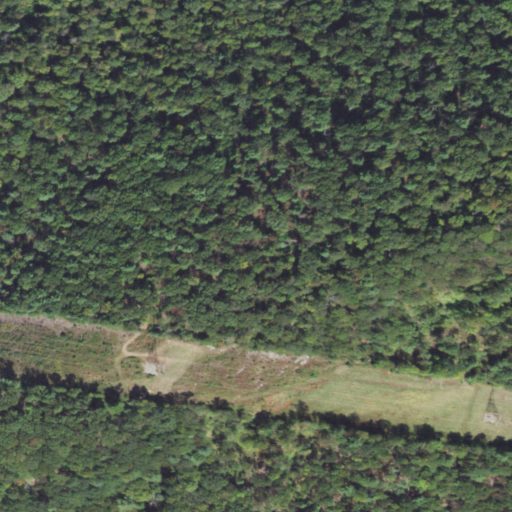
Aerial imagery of ridge(s) in Pennsylvania named Dicks Ridge containing deciduous forest, pasture, and mixed forest